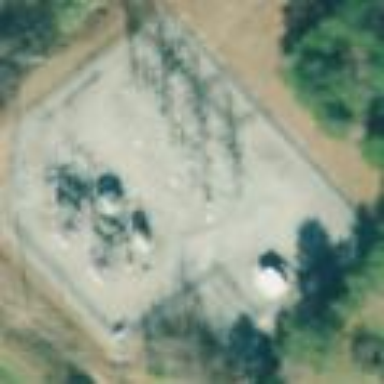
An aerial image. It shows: Distribution power substation secured by fence.